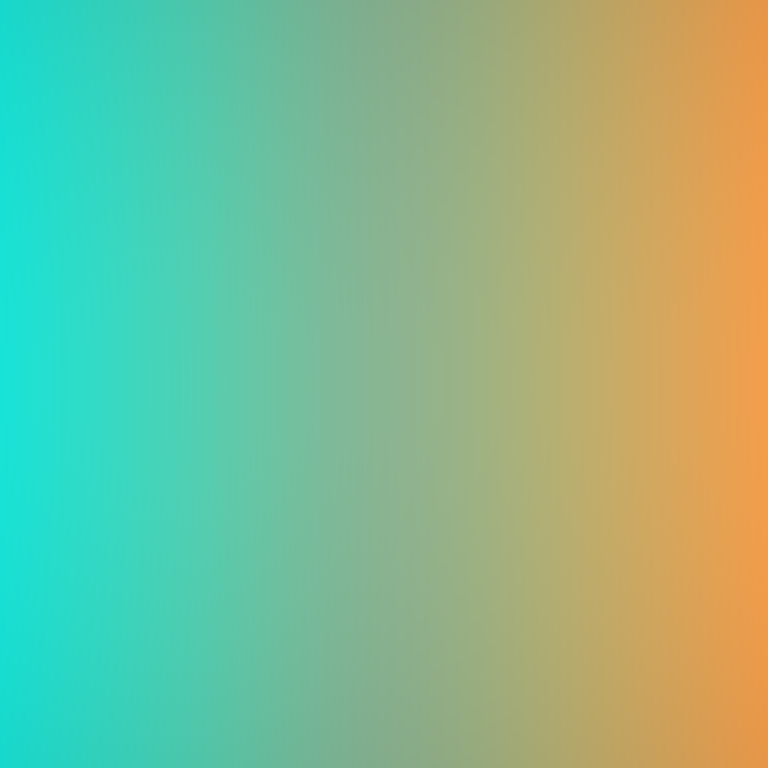
Abstract light effect, smooth gradient from teal to orange, calm atmosphere, soft blend, no room, no furniture, no objects.